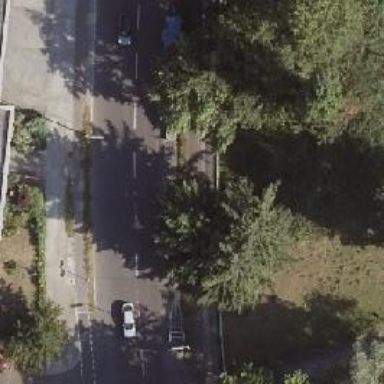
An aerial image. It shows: Secondary road with asphalt surface. There are sidewalks on both sides and cycle track on the right side with asphalt surface as well.